Question: I am developing chat application android. It works pretty well in all the devices.
But 4K resolution devices like Samsung s8+ and one plus 6t, It leaves right side extra spacing automatically.
I have not given any, margin and padding.
refer [].
my view file is something like this:
'''
<LinearLayout
android:layout_width="wrap_content"
android:layout_height="wrap_content"
android:layout_gravity="end"
android:layout_marginStart="64dp"
android:layout_marginLeft="64dp"
android:layout_marginTop="8dp"
android:layout_marginBottom="8dp"
android:layout_marginEnd="12dp"
android:layout_marginRight="12dp"
android:background="@drawable/sender_bg"
android:gravity="center_vertical"
android:orientation="vertical"
android:padding="16dp">
<TextView
android:layout_width="wrap_content"
android:layout_height="wrap_content"
android:fontFamily="@font/karla_regular"
android:text="Yes, and it will be safe. My promise"
android:textColor="@color/colorPrimary"
android:textSize="16sp" />
</LinearLayout>
</layout>
'''
can any one help me with the solution. Thanks in advance
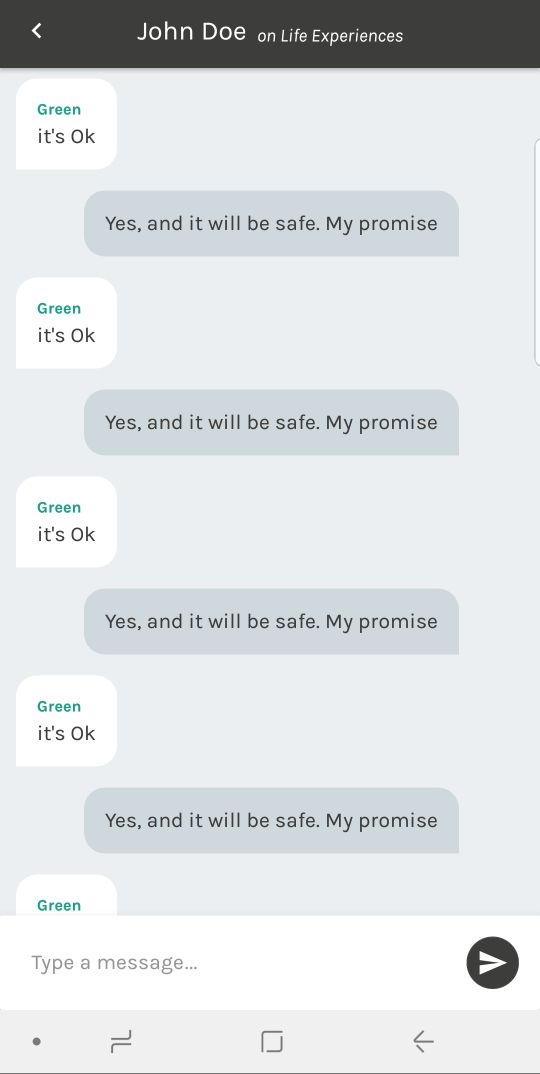
Answer: Make the linear layout width match parent
'''
<LinearLayout
android:layout_width="match_parent"
android:layout_height="wrap_content"
android:layout_gravity="end"
android:layout_marginStart="64dp"
android:layout_marginLeft="64dp"
android:layout_marginTop="8dp"
android:layout_marginBottom="8dp"
android:layout_marginEnd="12dp"
android:layout_marginRight="12dp"
android:background="@drawable/sender_bg"
android:gravity="center_vertical"
android:orientation="vertical"
android:padding="16dp">
<TextView
android:layout_width="wrap_content"
android:layout_height="wrap_content"
android:fontFamily="@font/karla_regular"
android:text="Yes, and it will be safe. My promise"
android:textColor="@color/colorPrimary"
android:textSize="16sp" />
</LinearLayout>
</layout>
'''